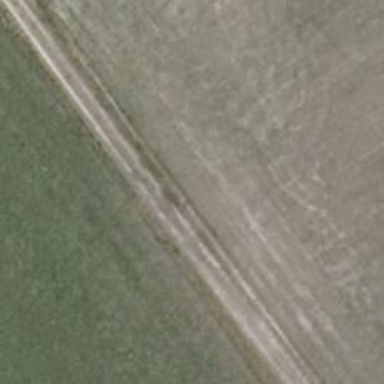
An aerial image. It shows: Sandy track with grade 5 tracktype.